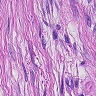
Metastatic tissue present: yes